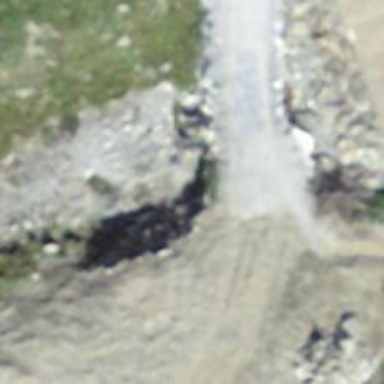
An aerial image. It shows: Culvert tunnel.